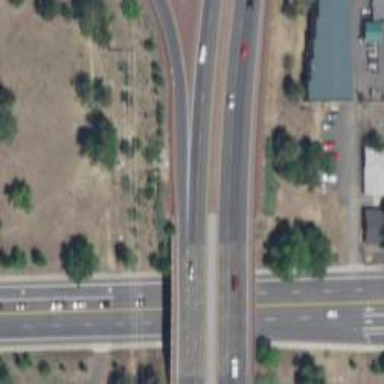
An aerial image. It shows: Bridge over trunk highway expressway.